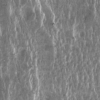
Label: not_dusty